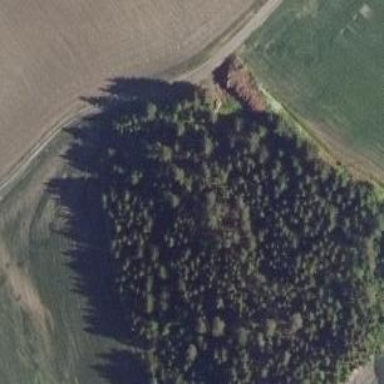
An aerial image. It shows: Beautiful woodland area.